Aerial crown-view tile of a tropical tree (Barro Colorado Island, Panama), acquired 20250715:
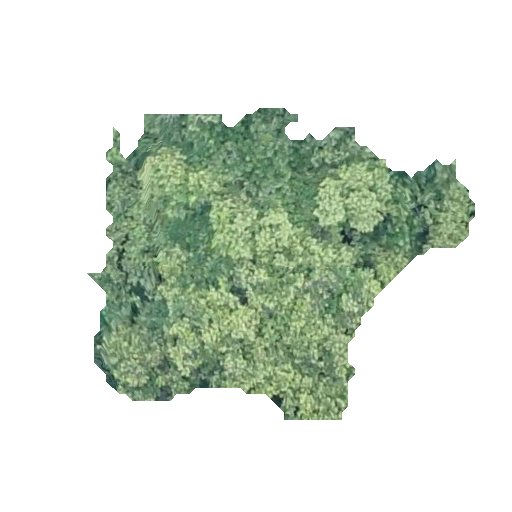
Species: Luehea seemannii
GBIF accepted scientific name: Luehea seemannii
Crown area: 119.701 m²